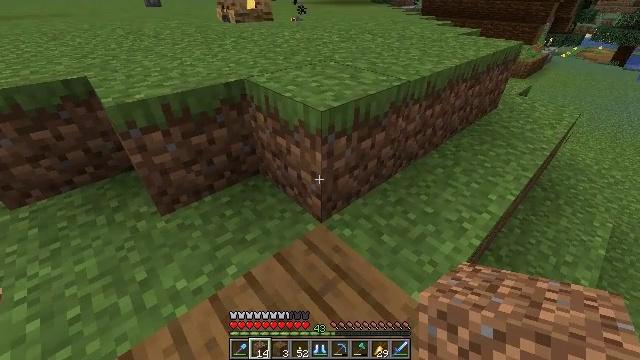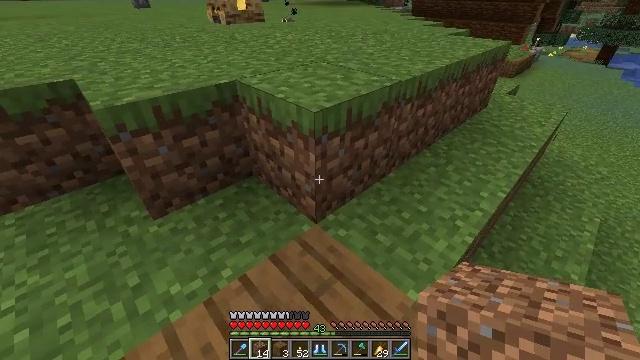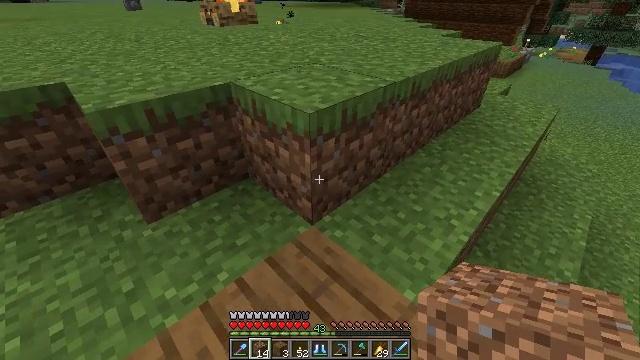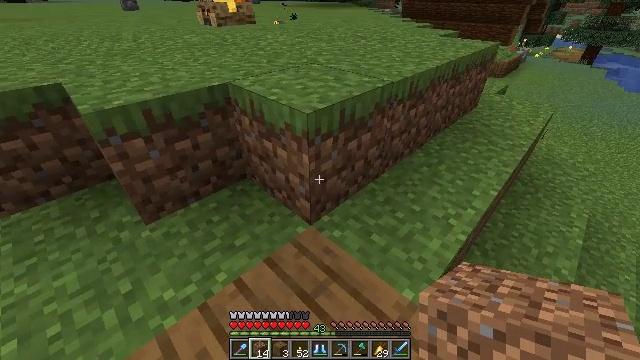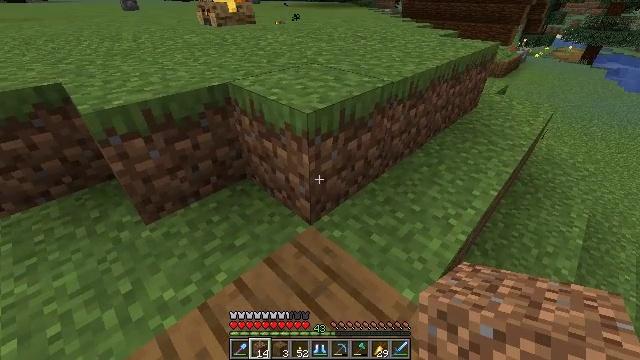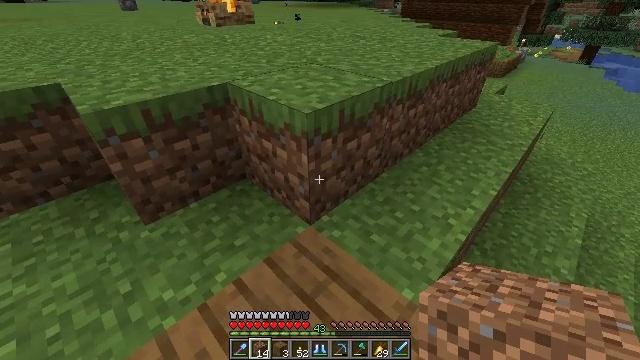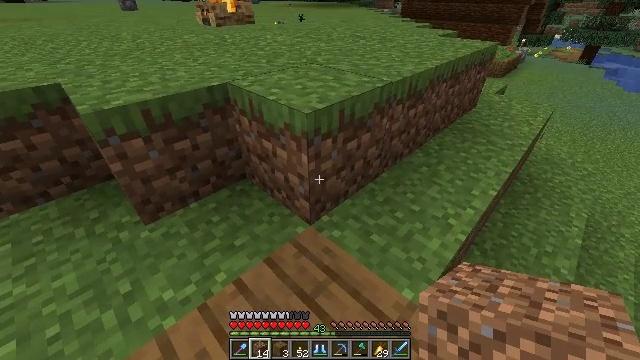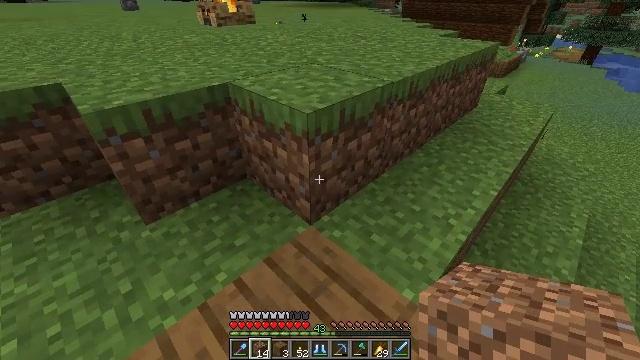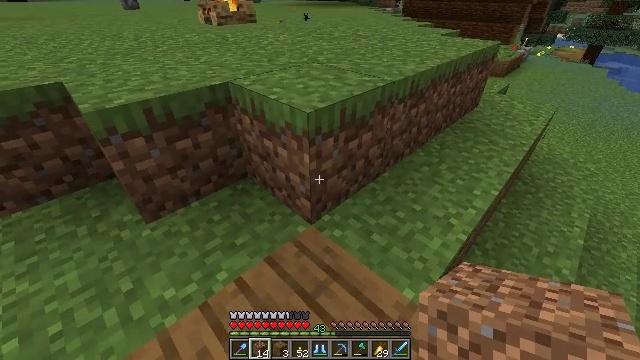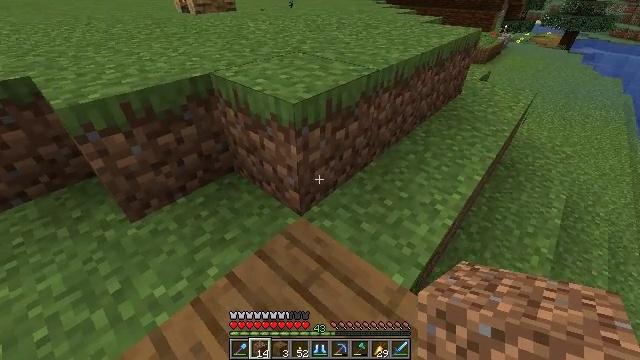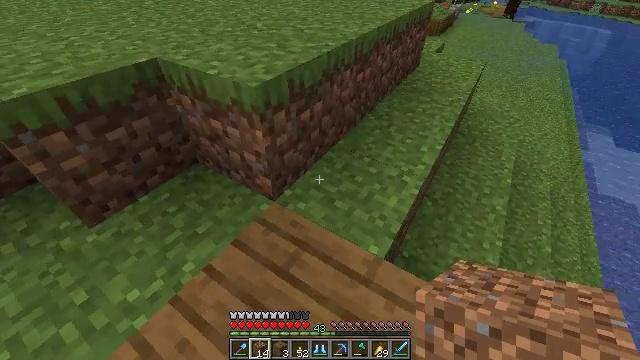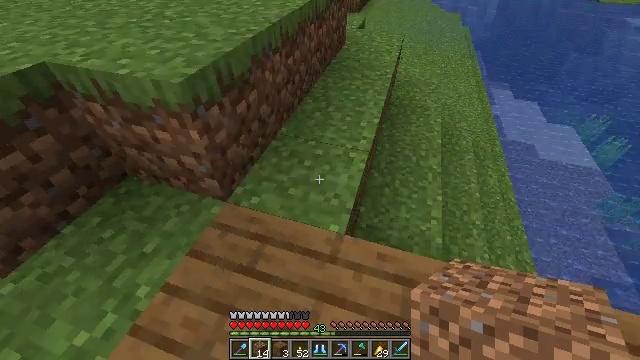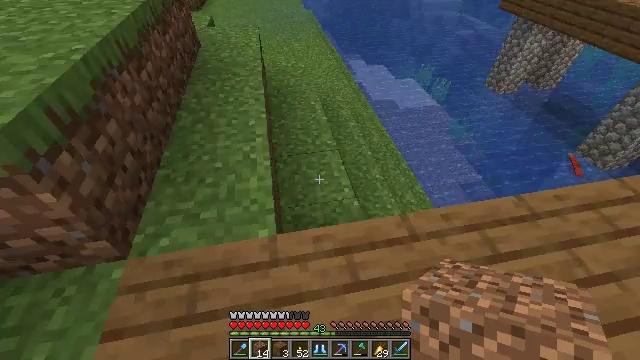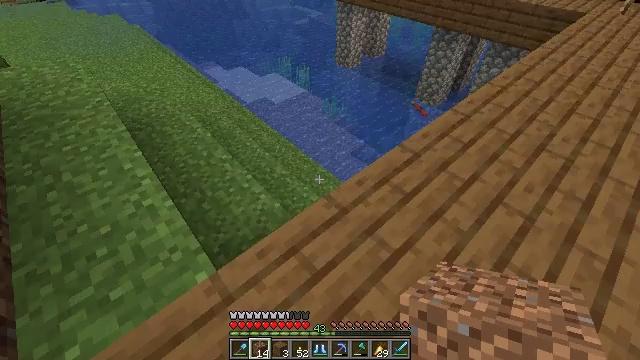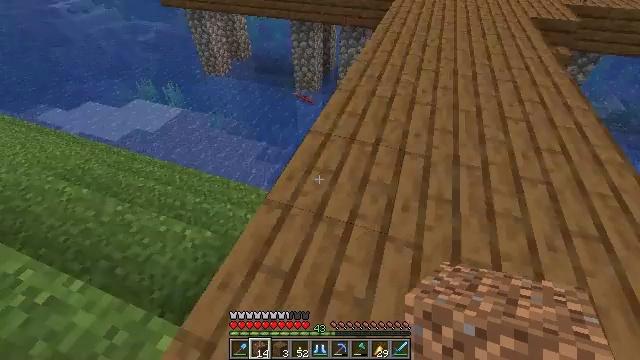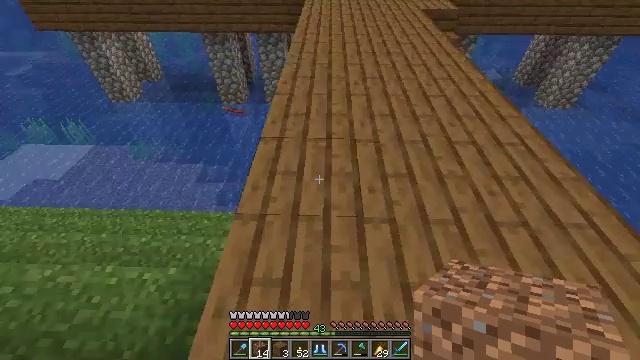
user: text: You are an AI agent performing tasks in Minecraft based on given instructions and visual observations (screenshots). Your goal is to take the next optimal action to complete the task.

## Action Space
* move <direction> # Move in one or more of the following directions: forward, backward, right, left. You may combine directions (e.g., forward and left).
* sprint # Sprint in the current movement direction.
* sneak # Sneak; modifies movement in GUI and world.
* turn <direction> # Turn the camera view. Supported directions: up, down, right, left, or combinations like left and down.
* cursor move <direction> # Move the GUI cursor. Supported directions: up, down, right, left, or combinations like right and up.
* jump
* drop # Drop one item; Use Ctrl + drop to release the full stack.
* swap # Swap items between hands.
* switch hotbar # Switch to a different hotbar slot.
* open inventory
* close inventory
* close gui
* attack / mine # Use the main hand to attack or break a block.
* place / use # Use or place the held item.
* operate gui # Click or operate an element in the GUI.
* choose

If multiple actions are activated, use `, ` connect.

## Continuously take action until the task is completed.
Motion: motion action
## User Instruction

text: Collect spruce stairs from a structure.
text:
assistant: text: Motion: turn right
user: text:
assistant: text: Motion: turn right
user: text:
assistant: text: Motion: no_op
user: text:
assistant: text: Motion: no_op
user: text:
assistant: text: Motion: no_op
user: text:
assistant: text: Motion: no_op
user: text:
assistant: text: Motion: no_op
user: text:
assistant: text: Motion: no_op
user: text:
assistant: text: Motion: turn right and down
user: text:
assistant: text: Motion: turn right and down
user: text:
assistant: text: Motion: turn right and down
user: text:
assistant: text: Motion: move left, turn right and down
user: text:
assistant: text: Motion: move left, turn right
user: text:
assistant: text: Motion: move left, turn right
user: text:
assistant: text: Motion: move left, turn right and up
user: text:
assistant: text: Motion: turn right and up
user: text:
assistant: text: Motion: turn up
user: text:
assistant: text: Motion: turn right
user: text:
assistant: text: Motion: no_op
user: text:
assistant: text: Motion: no_op
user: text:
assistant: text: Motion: open inventory
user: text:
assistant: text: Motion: open inventory
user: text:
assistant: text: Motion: open inventory
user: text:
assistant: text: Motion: open inventory
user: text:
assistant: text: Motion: cursor move right
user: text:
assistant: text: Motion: cursor move right
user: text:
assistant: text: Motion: cursor move right and up
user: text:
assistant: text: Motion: cursor move right and up
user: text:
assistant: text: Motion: cursor move right
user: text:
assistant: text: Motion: no_op